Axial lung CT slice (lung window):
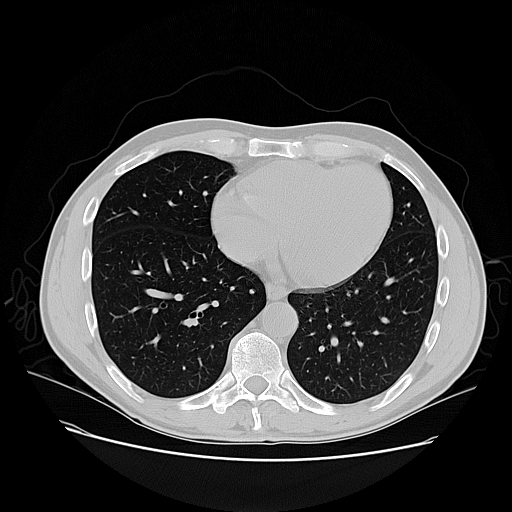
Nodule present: no